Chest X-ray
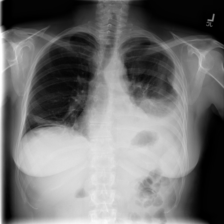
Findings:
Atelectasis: positive
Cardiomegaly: negative
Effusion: positive
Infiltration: negative
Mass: negative
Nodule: negative
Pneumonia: negative
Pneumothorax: negative
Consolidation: negative
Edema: negative
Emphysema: negative
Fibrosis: negative
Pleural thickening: negative
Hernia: negative